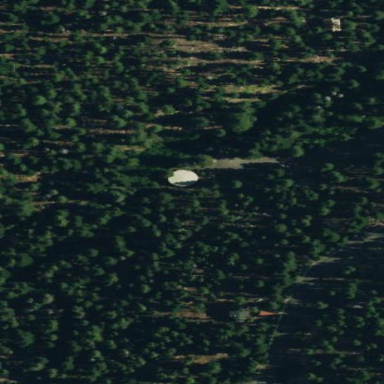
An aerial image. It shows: Evergreen woodland with needle-leaved trees.